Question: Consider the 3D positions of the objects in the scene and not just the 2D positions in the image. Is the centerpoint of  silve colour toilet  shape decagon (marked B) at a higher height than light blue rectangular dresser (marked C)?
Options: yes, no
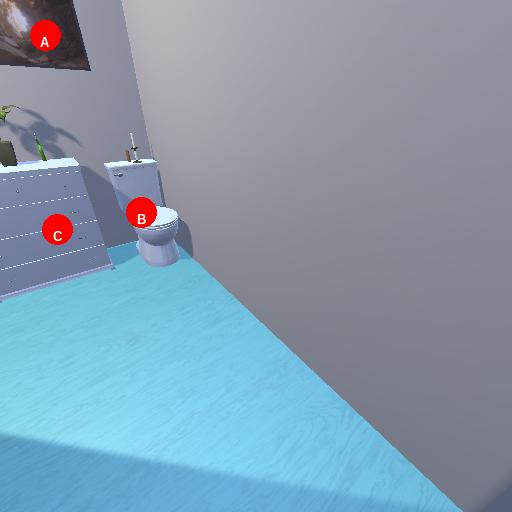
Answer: yes